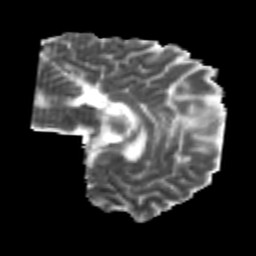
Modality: MD
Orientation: sagittal
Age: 24
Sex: male
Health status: healthy
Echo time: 0.074 s